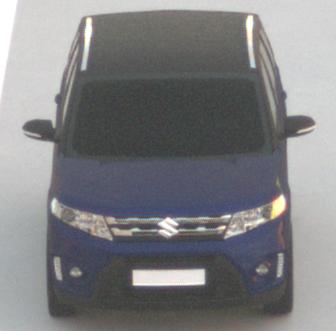
Make: Suzuki
Model: Vitara 1.6
Detailed model: Vitara (LY)
Model produced from: 2015/04
Model produced until: 2018/08
Doors: 5
Color: blue
Road condition: dry road
Daytime: sunrise or sunset
Contrast: medium contrast